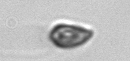
Label: Cryptophyta